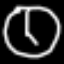
Label: clock